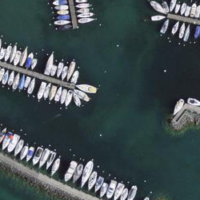
EUNIS habitat code: 14
Species observed at this site:
Tachybaptus ruficollis
Certhia brachydactyla
Corvus corone
Podiceps cristatus
Gypaetus barbatus
Fulica atra
Emberiza citrinella
Dendrocopos major
Podiceps nigricollis
Bucephala clangula
Buteo buteo
Sylvia atricapilla
Chroicocephalus ridibundus
Phylloscopus collybita
Larus michahellis
Cygnus olor
Erithacus rubecula
Pica pica
Phoenicurus ochruros
Garrulus glandarius
Columba livia
Falco tinnunculus
Picus viridis
Corvus corax
Motacilla cinerea
Mergus serrator
Cyanistes caeruleus
Anas platyrhynchos
Sturnus vulgaris
Chloris chloris
Aythya ferina
Larus canus
Phalaropus fulicarius
Corvus frugilegus
Troglodytes troglodytes
Streptopelia decaocto
Aythya fuligula
Passer domesticus
Regulus ignicapilla
Turdus merula
Columba palumbus
Phalacrocorax carbo
Mareca strepera
Parus major
Hirundo rustica
Milvus migrans
Mergus merganser
Milvus milvus
Sterna hirundo
Cinclus cinclus
Motacilla alba
Delichon urbicum